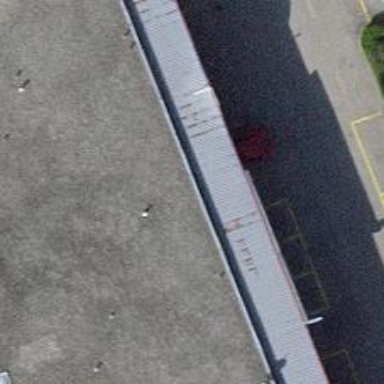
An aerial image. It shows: Car repair shop.